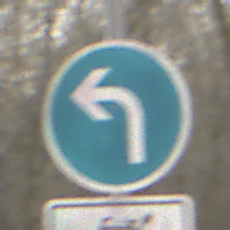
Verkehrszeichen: VorgeschriebeneFahrtrichtungLinks
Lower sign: EinspurigeFahrzeugeFrei4
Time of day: MorningAfternoon
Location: Outdoor (Nature)
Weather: PartlyCloudy
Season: Winter
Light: Natural